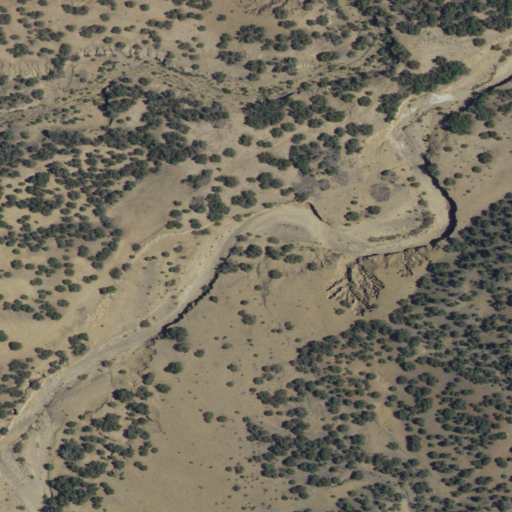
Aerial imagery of valley in New Mexico named Cañon Seco containing only shrub